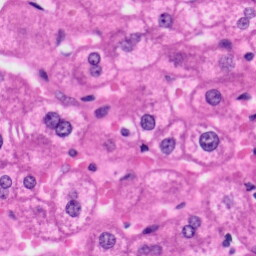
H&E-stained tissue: Liver